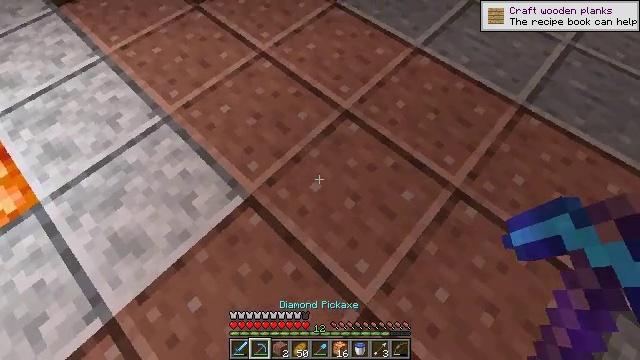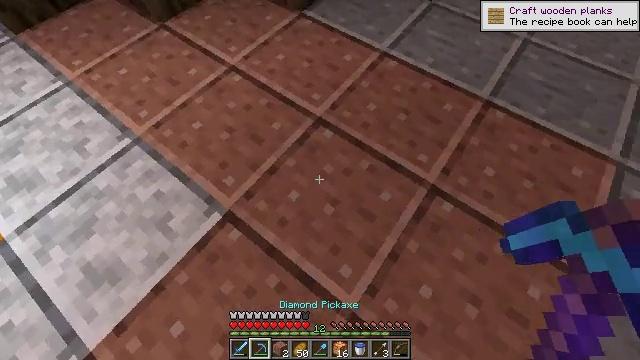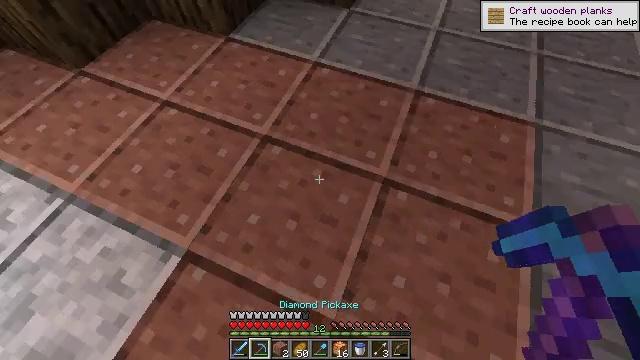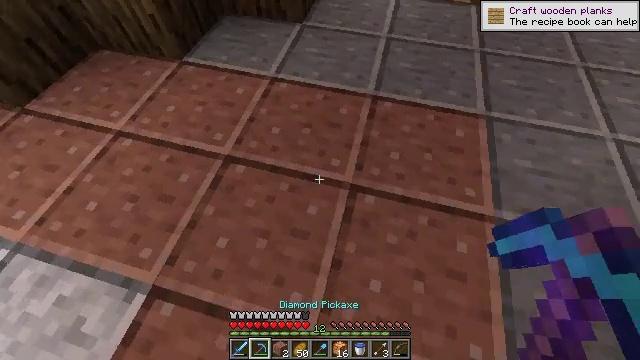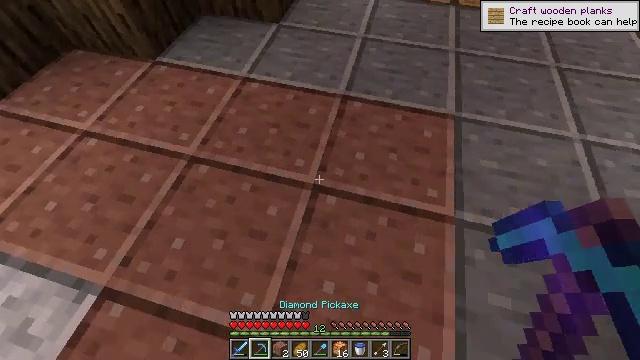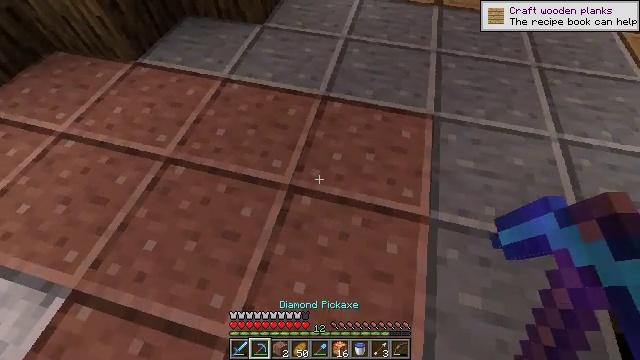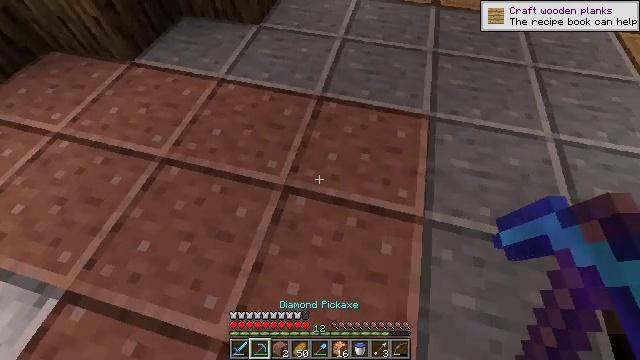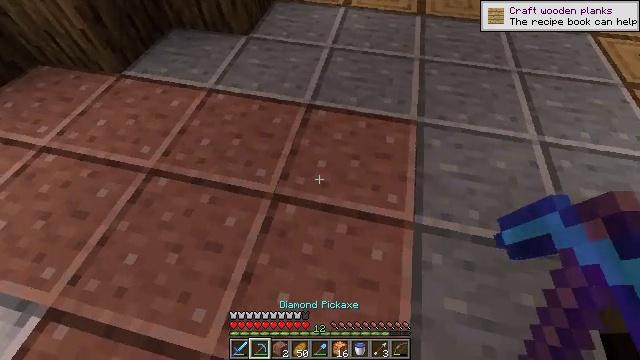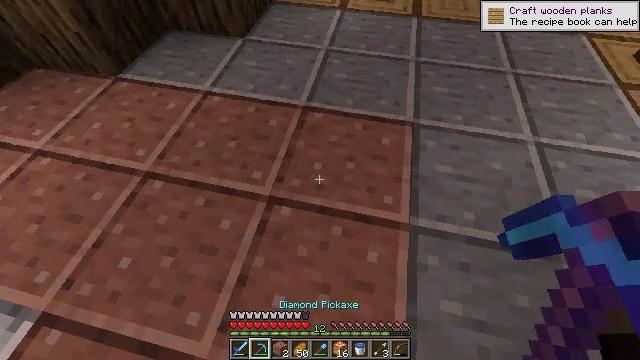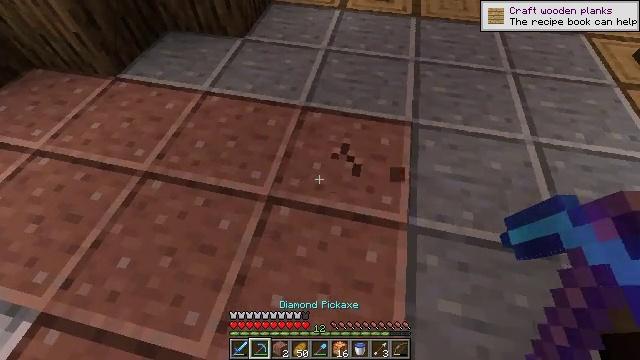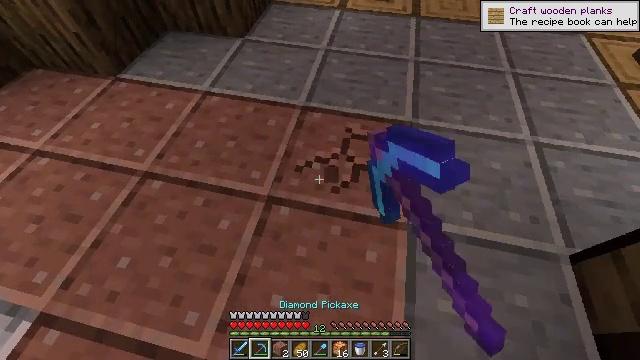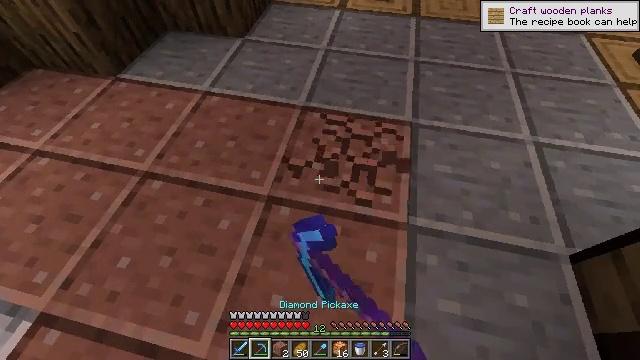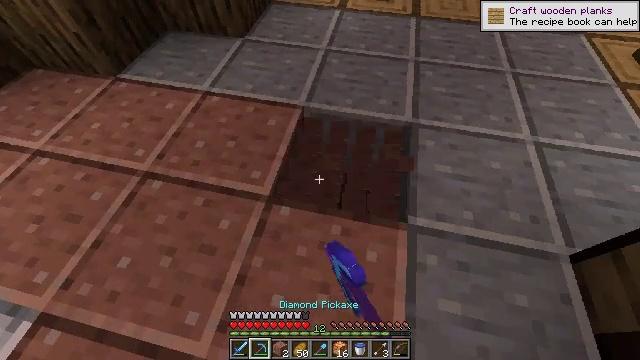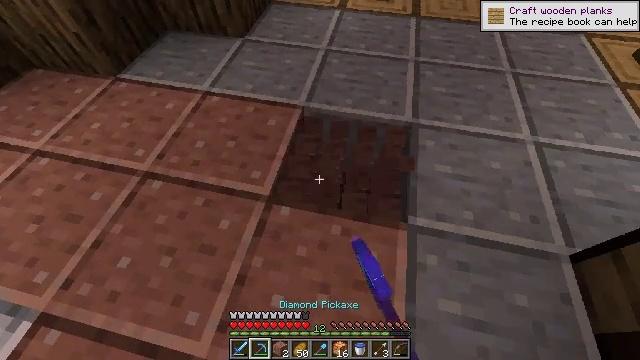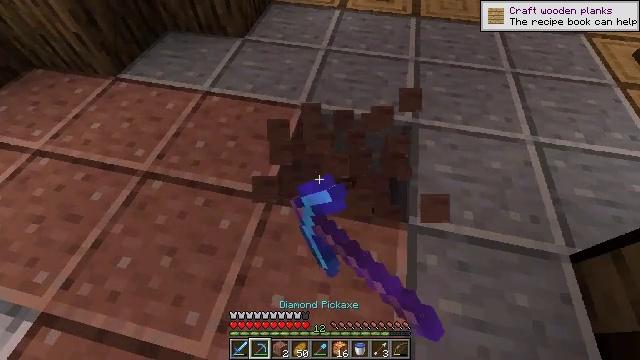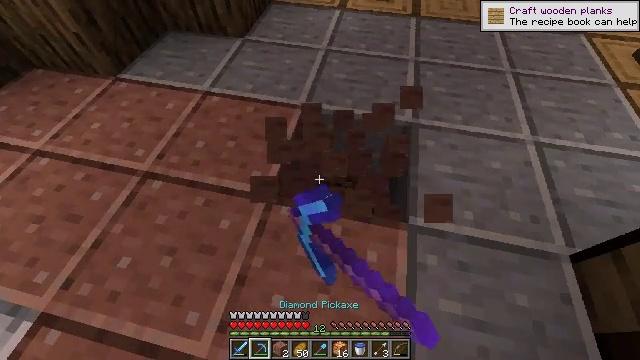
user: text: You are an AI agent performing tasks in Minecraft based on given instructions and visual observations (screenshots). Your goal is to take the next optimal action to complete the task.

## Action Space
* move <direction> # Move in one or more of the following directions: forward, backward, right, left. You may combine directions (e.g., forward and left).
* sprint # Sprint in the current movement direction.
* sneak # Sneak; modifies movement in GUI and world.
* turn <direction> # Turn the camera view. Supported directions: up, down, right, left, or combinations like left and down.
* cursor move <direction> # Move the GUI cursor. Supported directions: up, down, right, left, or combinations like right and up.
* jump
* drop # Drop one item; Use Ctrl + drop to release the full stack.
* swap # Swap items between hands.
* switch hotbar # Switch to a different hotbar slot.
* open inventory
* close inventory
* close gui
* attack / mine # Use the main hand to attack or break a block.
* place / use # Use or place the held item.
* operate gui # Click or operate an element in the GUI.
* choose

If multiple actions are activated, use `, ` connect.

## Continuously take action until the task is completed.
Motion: motion action
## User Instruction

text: Collect polished granite for building.
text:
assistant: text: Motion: move right, turn right and up
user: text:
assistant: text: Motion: move right, turn right and up
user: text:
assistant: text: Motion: move right, turn right and up
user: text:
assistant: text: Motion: move right
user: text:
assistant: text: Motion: no_op
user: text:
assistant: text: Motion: no_op
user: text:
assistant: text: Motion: turn right and up
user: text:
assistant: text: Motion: no_op
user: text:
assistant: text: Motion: attack / mine
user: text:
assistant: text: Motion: attack / mine
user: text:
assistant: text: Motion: attack / mine
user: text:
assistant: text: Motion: attack / mine
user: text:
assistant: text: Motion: attack / mine
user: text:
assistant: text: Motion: attack / mine
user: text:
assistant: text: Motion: attack / mine
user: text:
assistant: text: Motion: attack / mine
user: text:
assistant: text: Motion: attack / mine